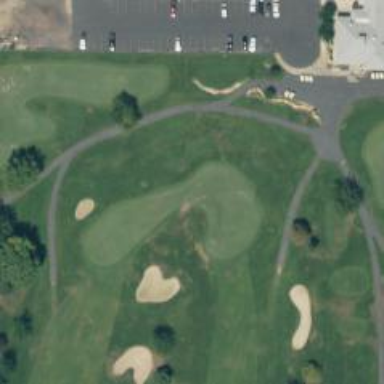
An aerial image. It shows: Golf course.